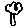
Label: tree